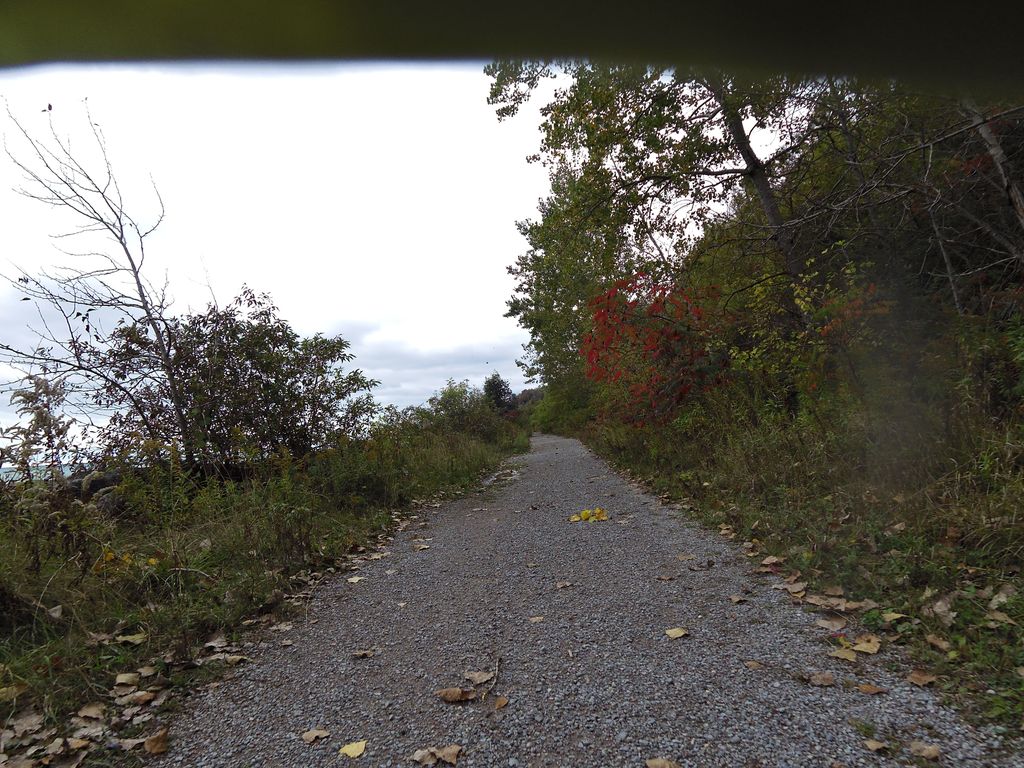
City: toronto